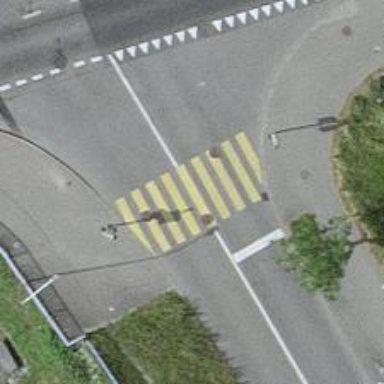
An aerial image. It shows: Crossing with traffic signals.